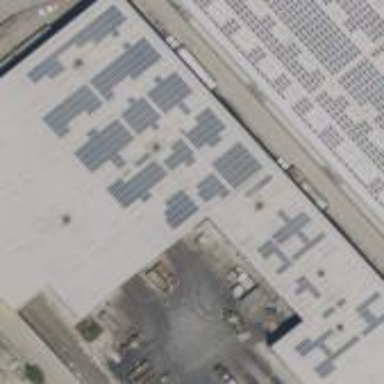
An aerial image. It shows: Solar power generator utilizing photovoltaic technology with solar photovoltaic panels.